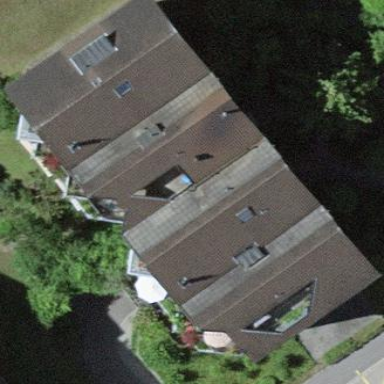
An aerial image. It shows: View of apartment building.